CT reconstruction: vmi40
Segmentation target: lesions
Patient: M, age 68
ISS stage: Stage 3
Metal implant: no
Notes: Extra L6 vertebra
Axial slice:
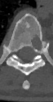
Sagittal slice:
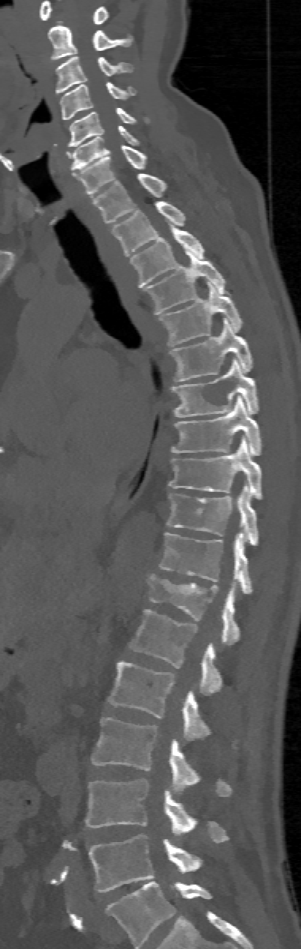